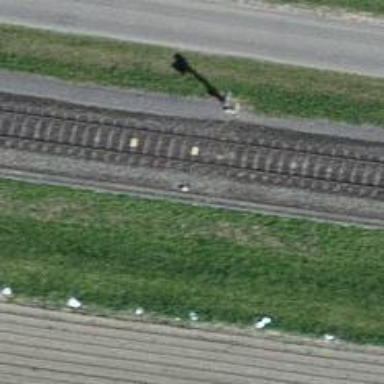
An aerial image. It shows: Railway signal.